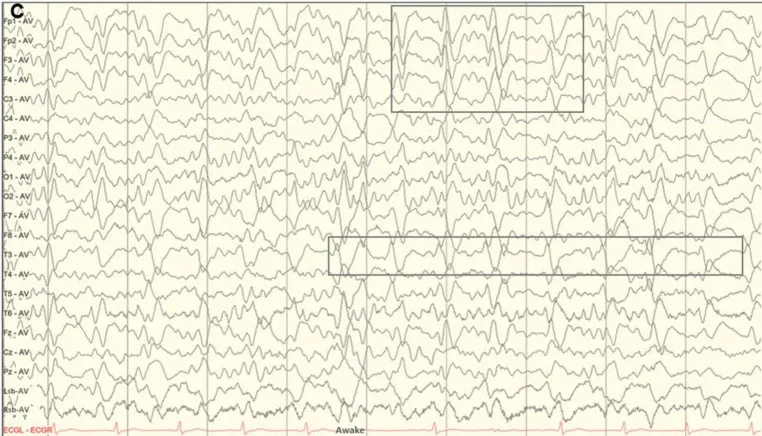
Head MRI, EEG, and PRNP gene analysis. (C) The PSWC on EEG.
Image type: electrography (eeg)